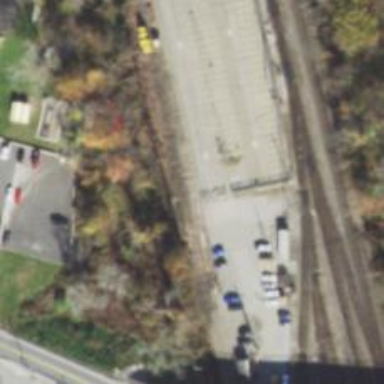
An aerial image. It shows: Electrified railway yard with rails.